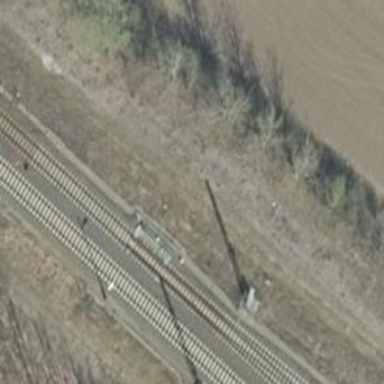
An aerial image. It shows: Railway switch.